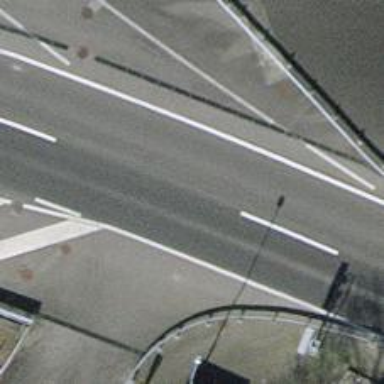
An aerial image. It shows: Asphalt motorway.